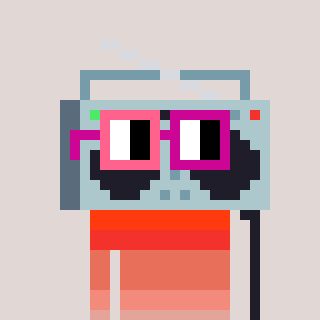
a pixel art character with square pink and red glasses, a boombox-shaped head and a grayscale-colored body on a warm background